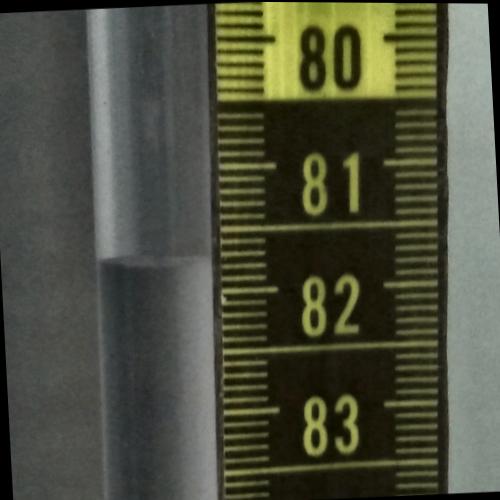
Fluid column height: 81.7 cm